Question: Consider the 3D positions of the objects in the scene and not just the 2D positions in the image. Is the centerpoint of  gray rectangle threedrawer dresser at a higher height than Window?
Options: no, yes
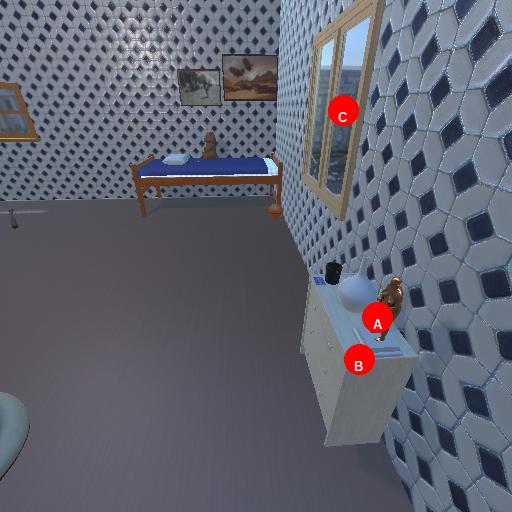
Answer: no